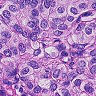
Metastatic tissue present: yes